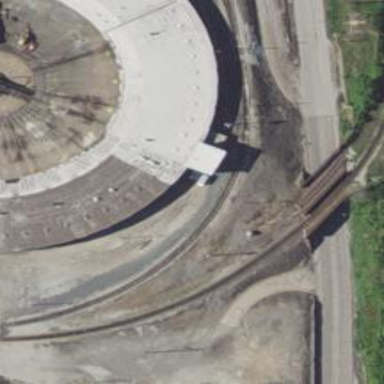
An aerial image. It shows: Railway yard with building passage tunnel.